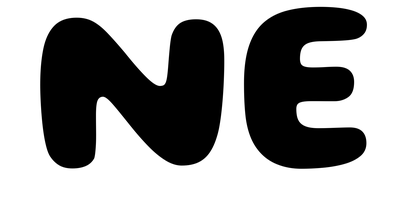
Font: Gluten_Bold